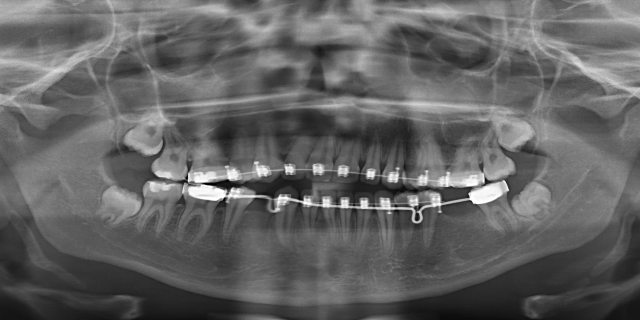
adult